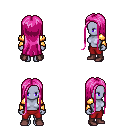
a pixel art fantasy rpg character, female body template, dark elf, purple skin, gold arm armor, red pants, pink extra-long hairstyle, maroon shoes, four views (front, back, left, right), 2x2 character sprite sheet, small pixel art, hard edges, no anti-aliasing